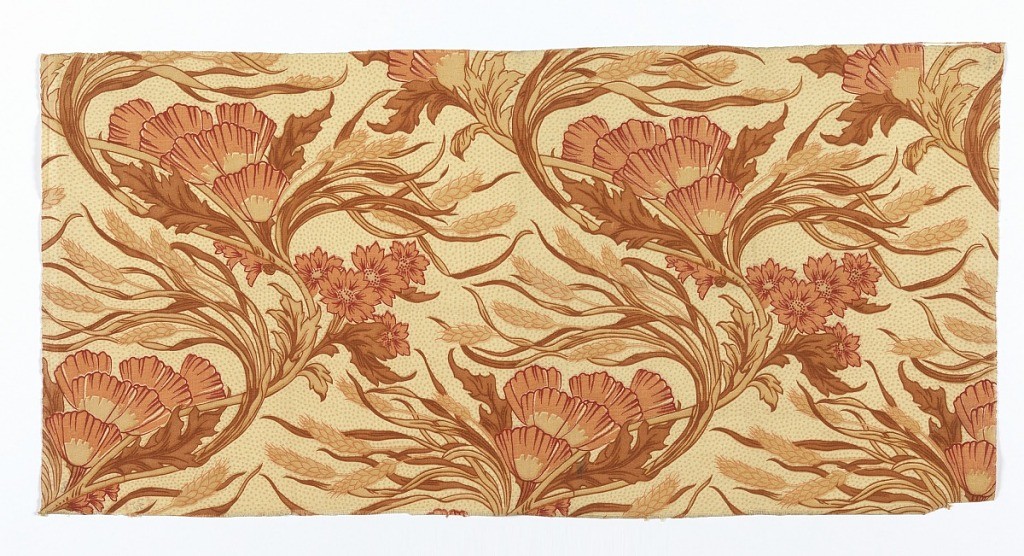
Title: Textile
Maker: Arthur Wilcock
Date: ca. 1886
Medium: cotton Technique: roller printed on plain weave
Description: Sinuous design of windblown leaves, poppies, and wheat in red and russet on a spotted light ground.